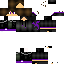
A female human skin with dark skin, wearing brown long hair dressed in a purple hoodie and black pants, featuring a closed mouth.